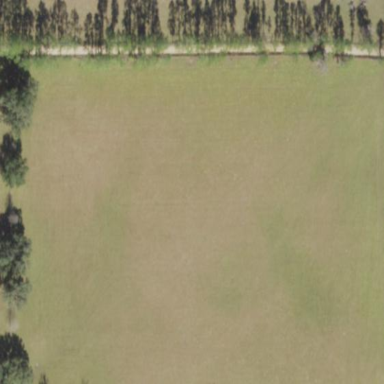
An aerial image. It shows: Farmland with grass as the main crop.